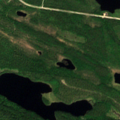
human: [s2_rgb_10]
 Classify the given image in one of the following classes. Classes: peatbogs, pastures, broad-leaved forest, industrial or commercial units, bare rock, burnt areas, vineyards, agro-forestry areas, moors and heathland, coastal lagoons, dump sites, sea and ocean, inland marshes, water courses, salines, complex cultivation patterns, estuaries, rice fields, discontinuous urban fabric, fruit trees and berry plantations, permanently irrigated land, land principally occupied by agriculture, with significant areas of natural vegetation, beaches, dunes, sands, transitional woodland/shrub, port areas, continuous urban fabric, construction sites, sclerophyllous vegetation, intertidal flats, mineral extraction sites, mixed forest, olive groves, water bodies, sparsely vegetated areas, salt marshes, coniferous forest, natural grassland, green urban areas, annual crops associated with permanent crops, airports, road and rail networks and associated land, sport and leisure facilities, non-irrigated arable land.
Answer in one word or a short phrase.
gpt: coniferous forest, mixed forest, water bodies